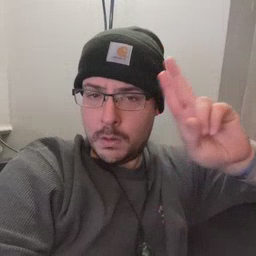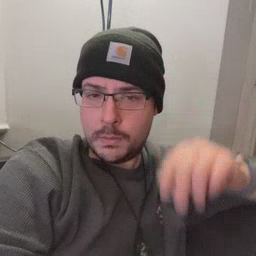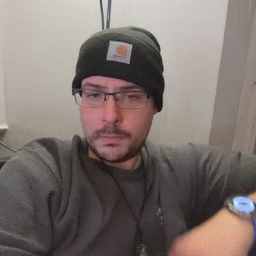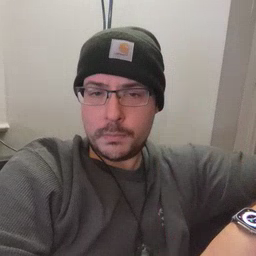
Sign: uncle